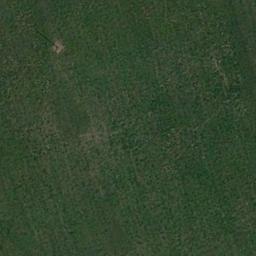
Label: meadow